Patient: sex M, age 51
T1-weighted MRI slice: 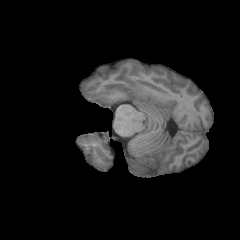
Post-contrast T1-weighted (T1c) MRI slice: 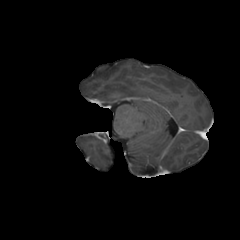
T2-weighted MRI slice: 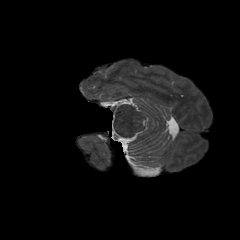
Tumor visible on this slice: no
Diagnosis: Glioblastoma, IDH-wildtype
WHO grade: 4